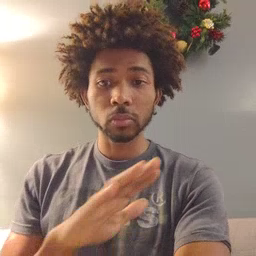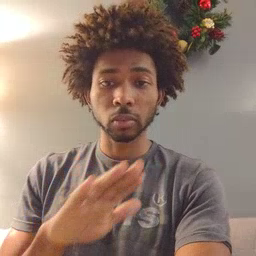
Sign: clean